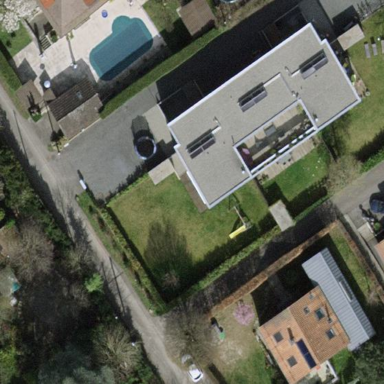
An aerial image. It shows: Garden enclosed by fence.